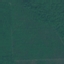
Land use / land cover: Forest